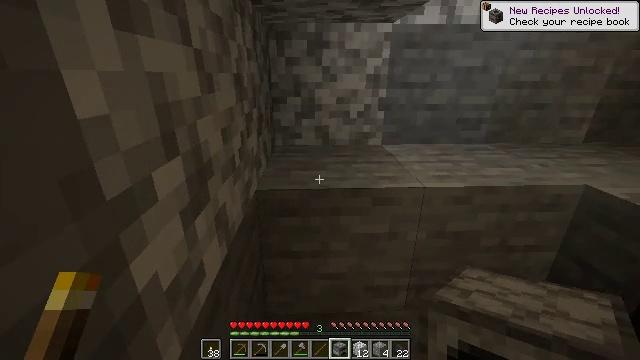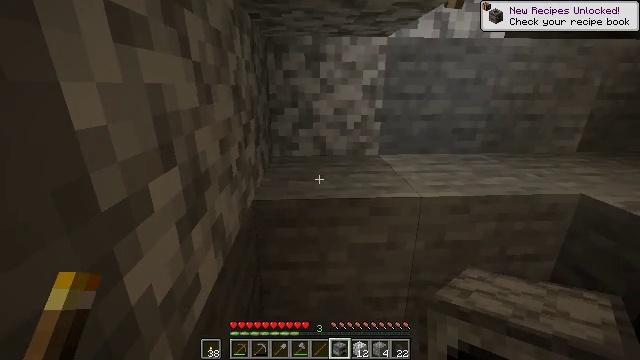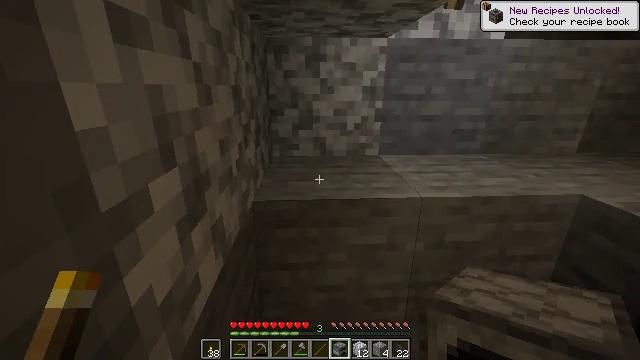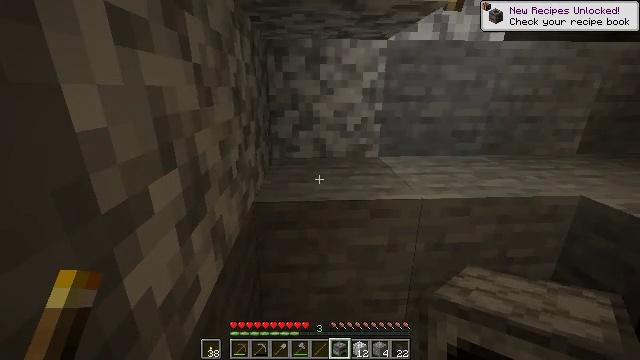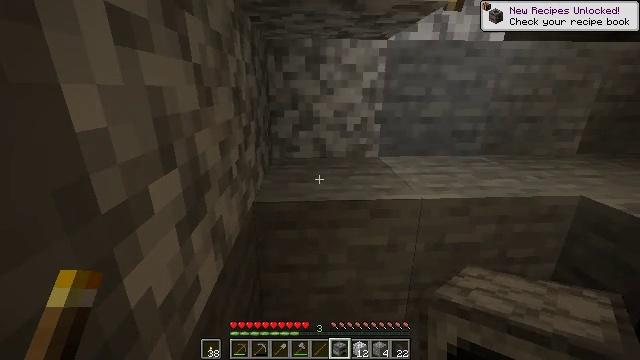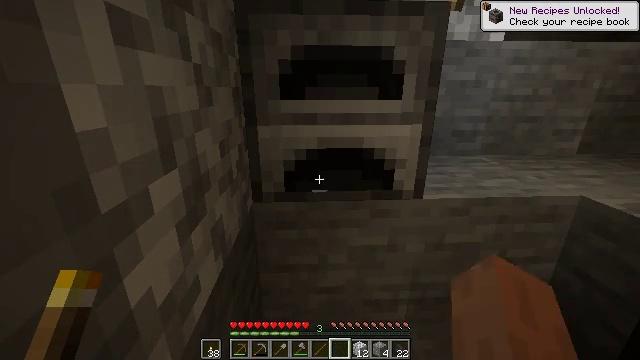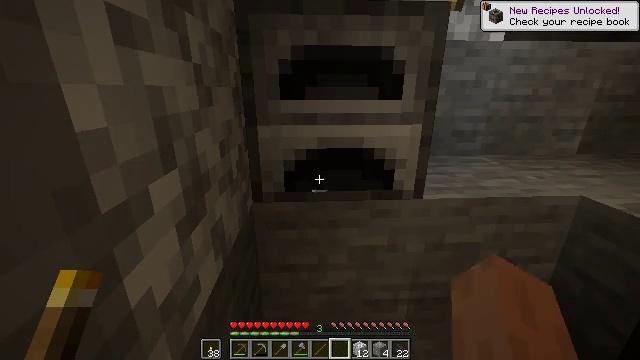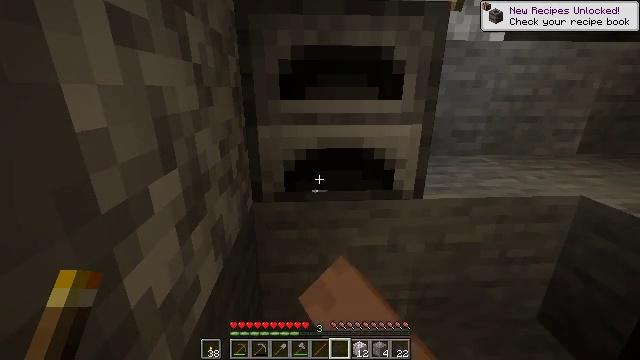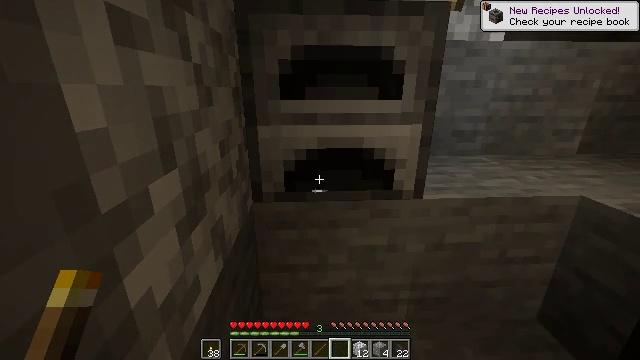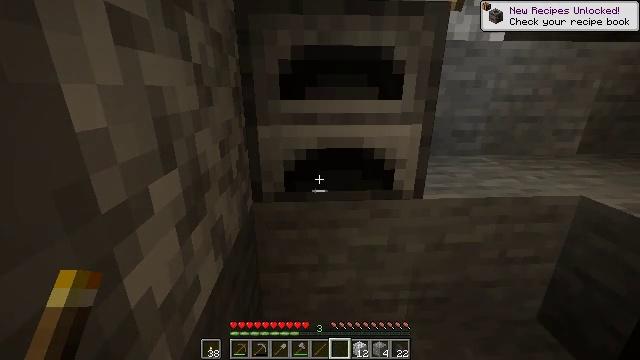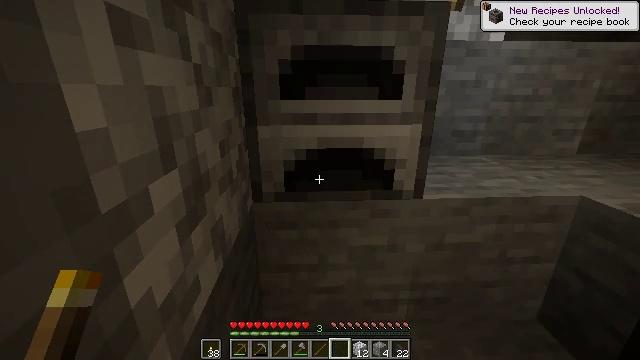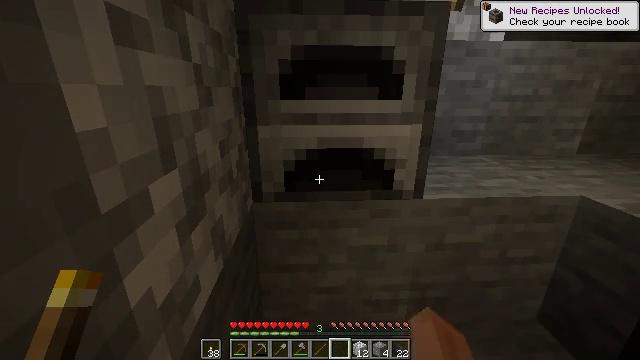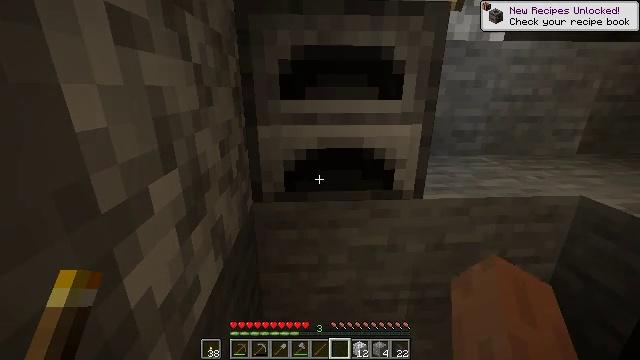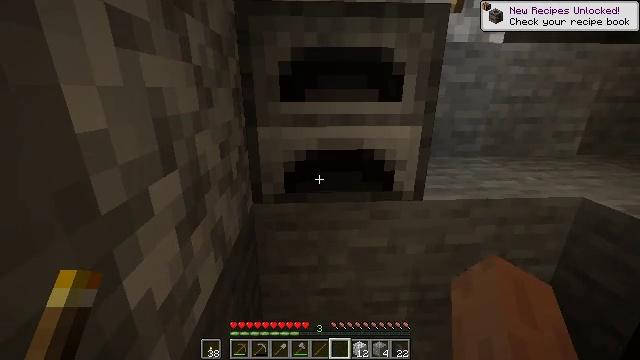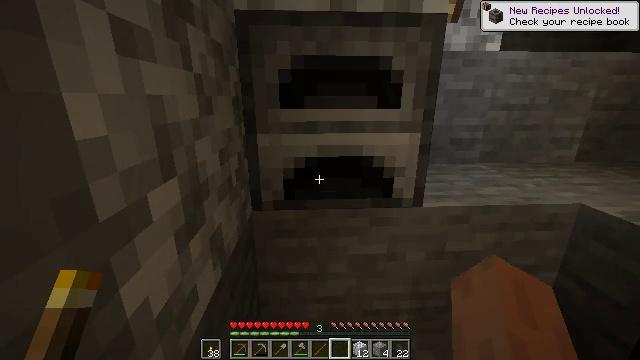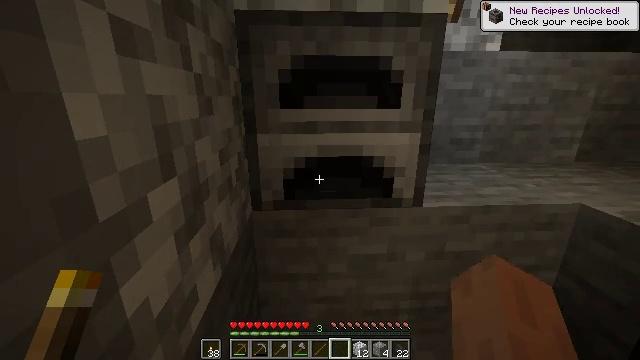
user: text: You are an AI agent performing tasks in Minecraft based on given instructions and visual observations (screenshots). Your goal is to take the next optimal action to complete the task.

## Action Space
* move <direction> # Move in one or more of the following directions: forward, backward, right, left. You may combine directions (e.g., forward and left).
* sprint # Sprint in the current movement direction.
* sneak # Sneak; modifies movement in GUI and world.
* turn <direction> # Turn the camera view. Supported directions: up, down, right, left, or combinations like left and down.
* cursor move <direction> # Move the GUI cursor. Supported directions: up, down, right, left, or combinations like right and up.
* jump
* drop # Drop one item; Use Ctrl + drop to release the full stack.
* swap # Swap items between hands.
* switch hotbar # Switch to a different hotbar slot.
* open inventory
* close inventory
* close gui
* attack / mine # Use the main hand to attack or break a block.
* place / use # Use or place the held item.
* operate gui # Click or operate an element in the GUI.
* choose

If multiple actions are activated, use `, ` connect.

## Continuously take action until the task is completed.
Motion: motion action
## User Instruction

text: Create a furnace on the crafting table using cobblestone.
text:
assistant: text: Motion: turn up
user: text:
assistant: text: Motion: no_op
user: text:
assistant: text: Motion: no_op
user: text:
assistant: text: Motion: no_op
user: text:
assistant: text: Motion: use / place
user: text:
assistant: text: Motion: use / place
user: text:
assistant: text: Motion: use / place
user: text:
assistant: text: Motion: use / place
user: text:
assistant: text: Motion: no_op
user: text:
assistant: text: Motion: no_op
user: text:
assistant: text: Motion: no_op
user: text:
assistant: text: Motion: no_op
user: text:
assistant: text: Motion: no_op
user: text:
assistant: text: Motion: turn up
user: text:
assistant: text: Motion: use / place
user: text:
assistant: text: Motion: use / place
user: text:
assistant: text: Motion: use / place
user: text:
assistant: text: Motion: no_op
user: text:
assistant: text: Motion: turn right and up
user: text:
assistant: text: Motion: no_op
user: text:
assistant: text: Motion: no_op
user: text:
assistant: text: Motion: no_op
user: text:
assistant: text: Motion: no_op
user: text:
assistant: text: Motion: no_op
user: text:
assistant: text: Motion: no_op
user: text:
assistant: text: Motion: no_op
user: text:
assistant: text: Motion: no_op
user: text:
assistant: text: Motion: no_op
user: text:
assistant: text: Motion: no_op
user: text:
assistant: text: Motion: no_op